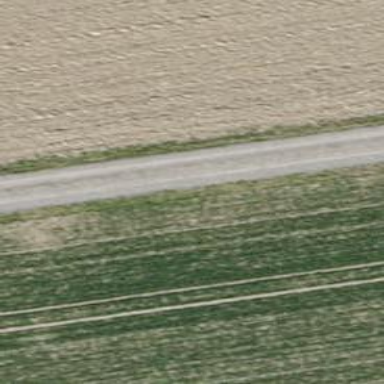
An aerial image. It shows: Compacted grade3 track.